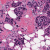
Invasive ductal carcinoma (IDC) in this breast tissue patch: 1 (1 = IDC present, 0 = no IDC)